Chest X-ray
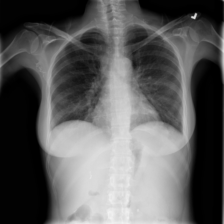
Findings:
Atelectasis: negative
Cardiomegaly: negative
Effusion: negative
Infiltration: positive
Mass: negative
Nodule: negative
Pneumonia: negative
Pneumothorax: negative
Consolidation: negative
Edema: negative
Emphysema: negative
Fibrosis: negative
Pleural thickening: negative
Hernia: negative